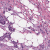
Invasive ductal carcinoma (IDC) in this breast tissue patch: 1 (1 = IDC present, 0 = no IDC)